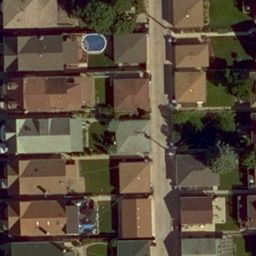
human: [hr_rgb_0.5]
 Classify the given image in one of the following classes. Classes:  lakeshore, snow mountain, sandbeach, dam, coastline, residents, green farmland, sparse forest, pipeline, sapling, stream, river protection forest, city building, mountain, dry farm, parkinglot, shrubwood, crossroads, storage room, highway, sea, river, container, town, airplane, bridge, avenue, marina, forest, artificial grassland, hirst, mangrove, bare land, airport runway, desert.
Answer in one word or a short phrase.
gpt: residents